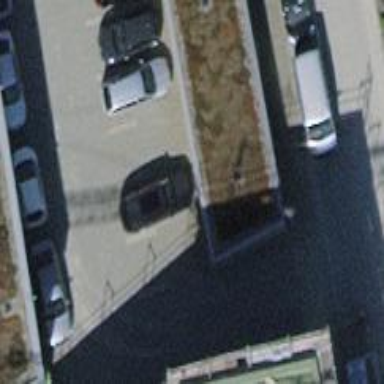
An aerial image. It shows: Parking area with fine gravel surface.